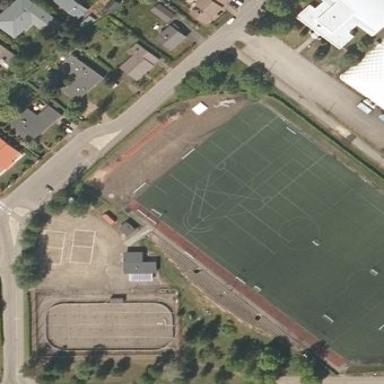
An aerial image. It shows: Pitch designated for leisure land use. The surface is made of grass paver.